Question: I was trying to use matplotlib and pandas to create a bar chart that shows the daily change in COVID-19 cases for the USA.
'''
import pandas as pd
import matplotlib.pyplot as plt
data = pd.read_csv('https://raw.githubusercontent.com/nytimes/covid-19-data/master/us-counties.csv')
display(data.head(10))
df = data.groupby('date').sum()
df['index'] = range(len(df))
df['IsChanged'] = df['cases'].diff()
df.at['2020-01-21', 'IsChanged'] = 0.0
x = df['index']
z = df['IsChanged']
plt.figure(figsize=(20,10))
plt.grid(linestyle='--')
plt.bar(x,z)
plt.show()
'''
The graph that I get though, looks like this:
.
The width of the bars of the chart are not even. I tried setting a specific width, but that didn't work. Is there a way to fix this?
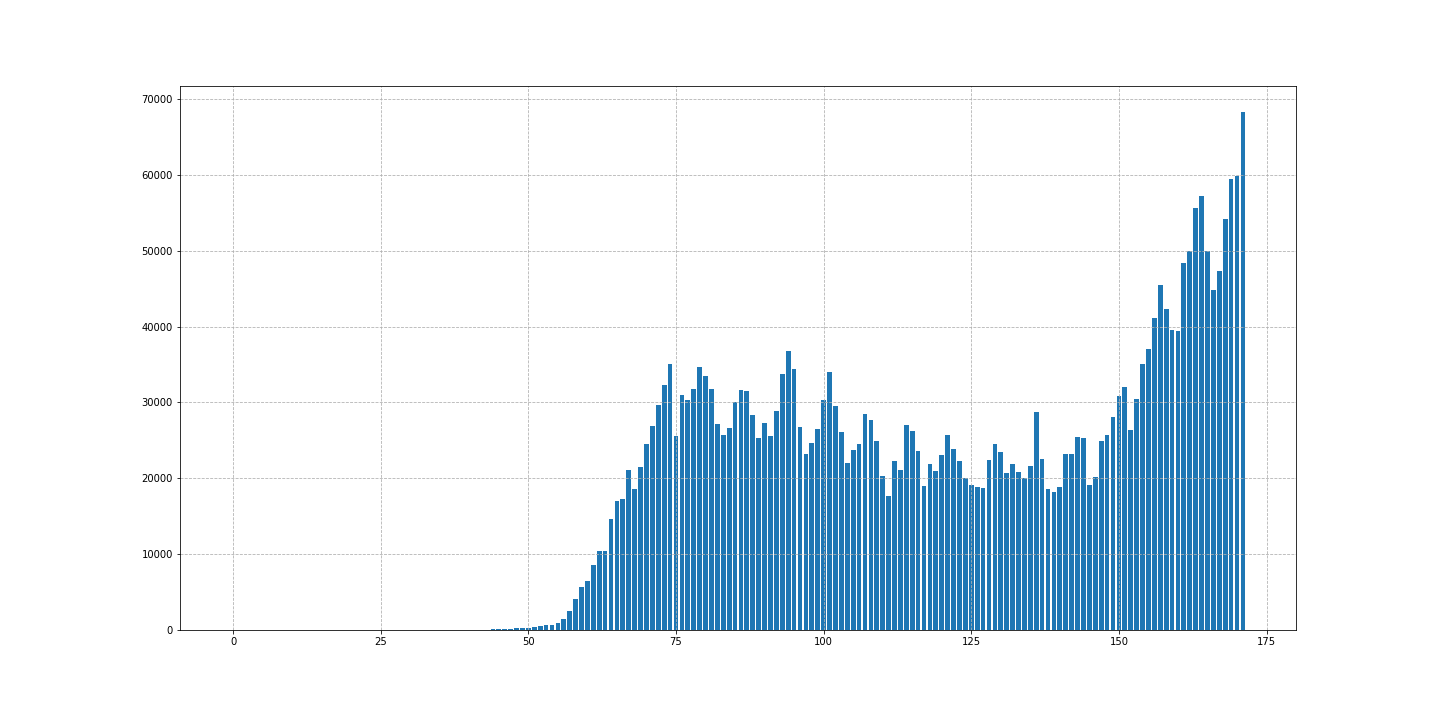
Answer: This can be resolved by specifying the resolution. For example, try setting 'dpi=300'. The graph in the answer is an image of the output with the DPI specified in your code.
'''
plt.figure(figsize=(20,10),dpi=300)
'''
<URL>